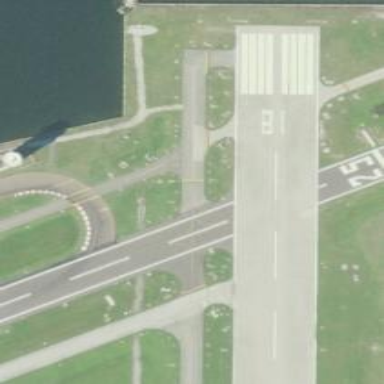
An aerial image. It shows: Image of taxiway at airport.